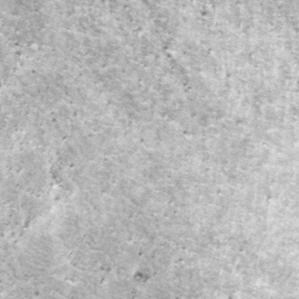
Label: frost